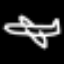
Label: airplane